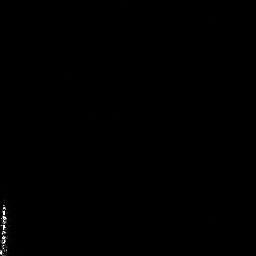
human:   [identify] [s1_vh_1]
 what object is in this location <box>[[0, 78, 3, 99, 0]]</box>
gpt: <ref>1 small ship at the bottom left</ref>